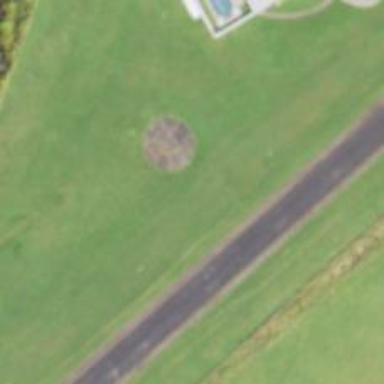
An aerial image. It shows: Image of helipad at airport.